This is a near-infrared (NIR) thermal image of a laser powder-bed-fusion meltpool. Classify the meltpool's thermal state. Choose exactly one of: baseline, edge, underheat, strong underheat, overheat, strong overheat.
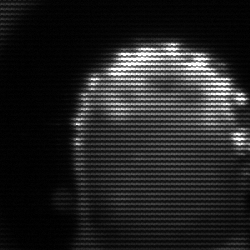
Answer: baseline